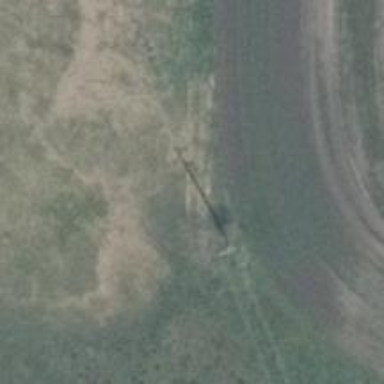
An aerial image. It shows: Power pole.